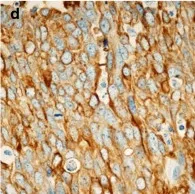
Histological and immunohistochemical findings of the tumor. , positive for AE1/AE3.
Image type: pathology (immunostaining)